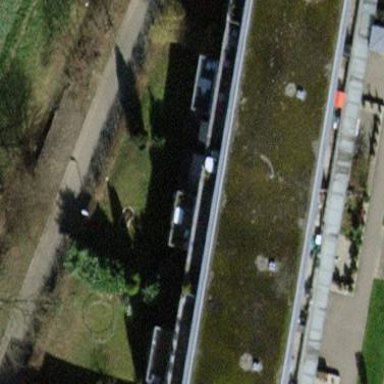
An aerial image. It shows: Building with flat roof.